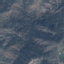
Land use / land cover class: HerbaceousVegetation